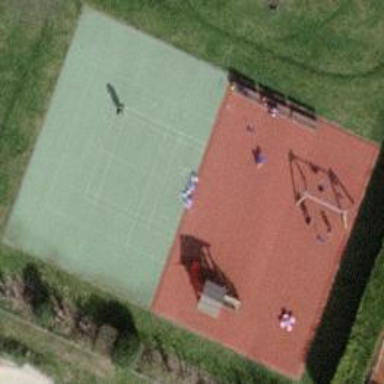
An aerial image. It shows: Multi-sport pitch for leisure activities.